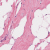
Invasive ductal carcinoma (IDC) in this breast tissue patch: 0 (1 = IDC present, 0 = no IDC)